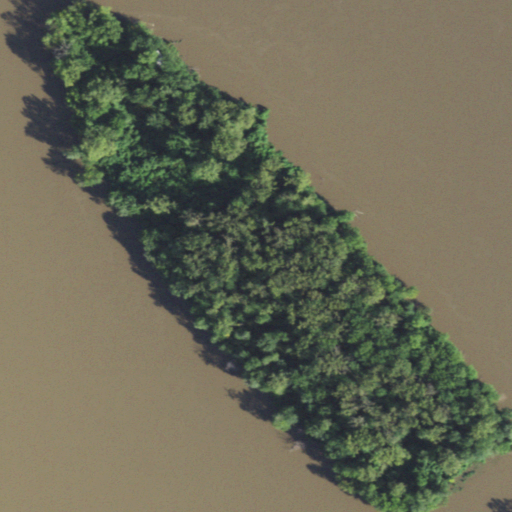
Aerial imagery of island in Illinois named Willow Island containing open water, woody wetlands, herbaceous wetlands, and evergreen forest